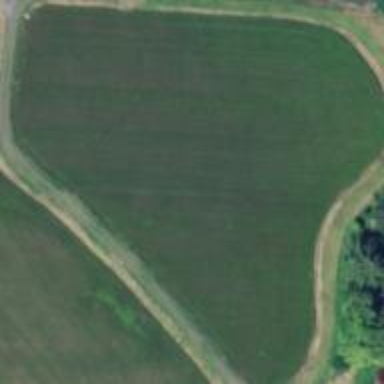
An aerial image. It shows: Farmland where cranberries are grown.